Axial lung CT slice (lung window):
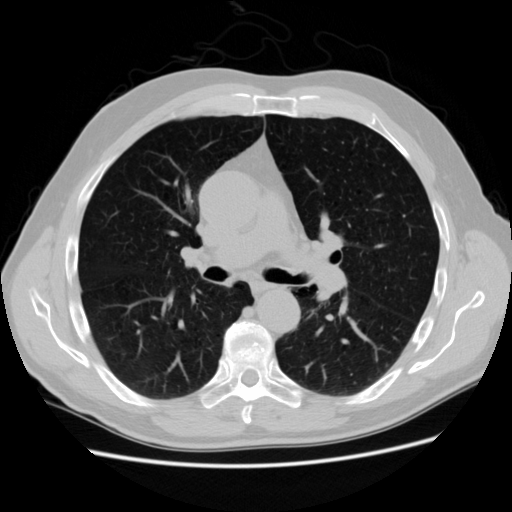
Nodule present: no